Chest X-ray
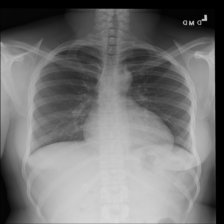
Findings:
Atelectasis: negative
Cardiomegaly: positive
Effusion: negative
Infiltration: negative
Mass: negative
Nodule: negative
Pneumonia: negative
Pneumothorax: negative
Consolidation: negative
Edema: negative
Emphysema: negative
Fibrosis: negative
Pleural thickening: negative
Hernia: negative